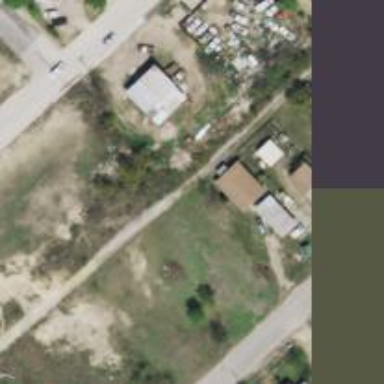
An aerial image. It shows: Alleyway designated as service road.